Aerial crown-view tile of a tropical tree (Barro Colorado Island, Panama), acquired 20240611:
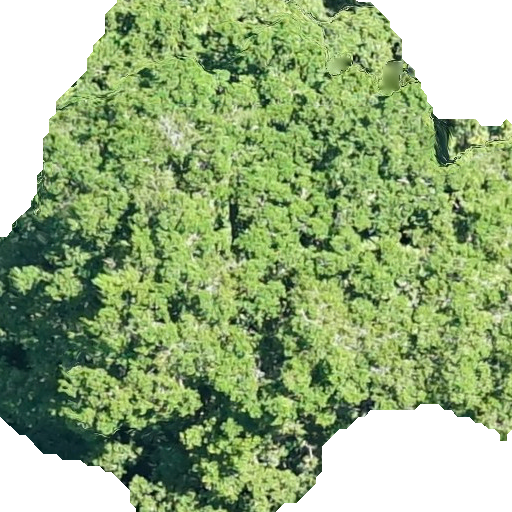
Species: Brosimum alicastrum
GBIF accepted scientific name: Brosimum alicastrum
Crown area: 352.67 m²